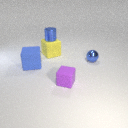
large blue rubber cube to the left of small purple rubber cube